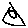
Label: triangle